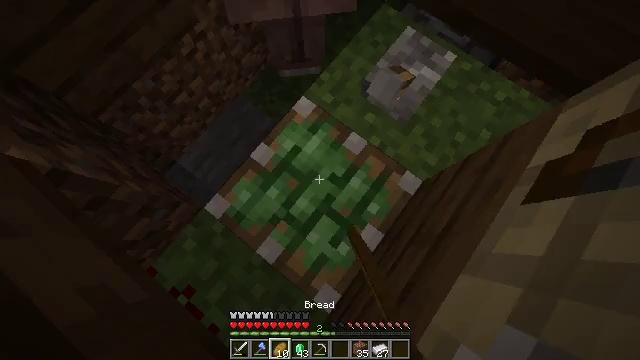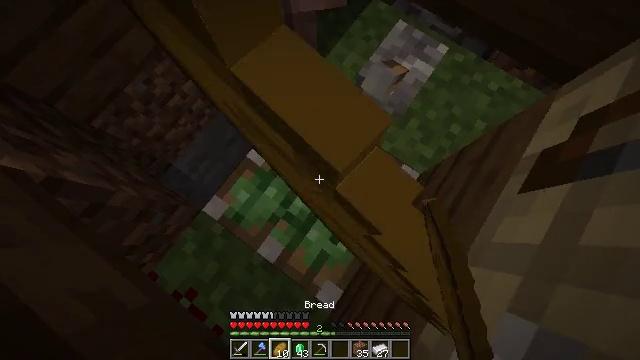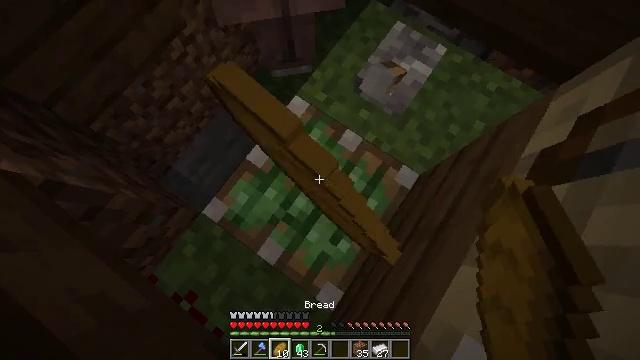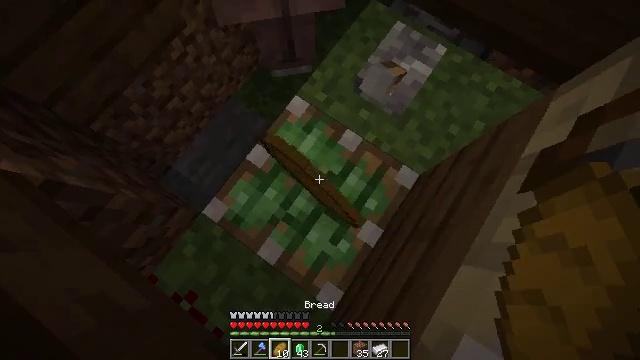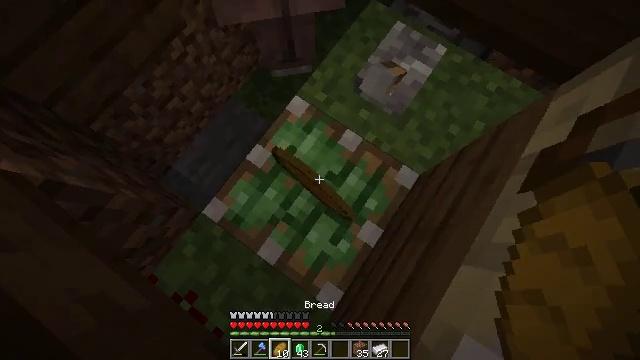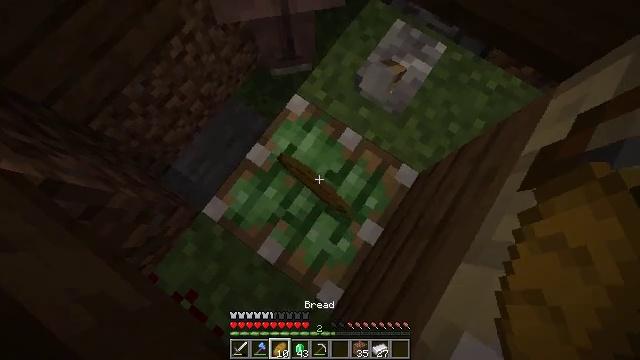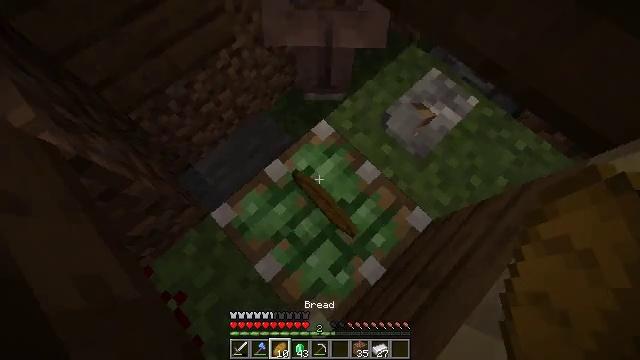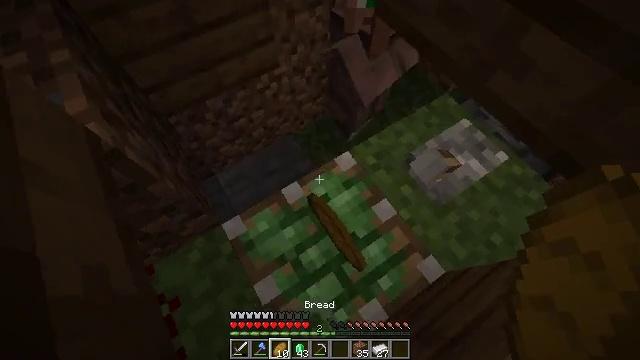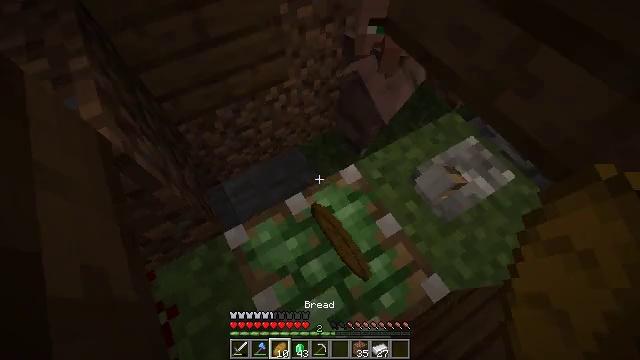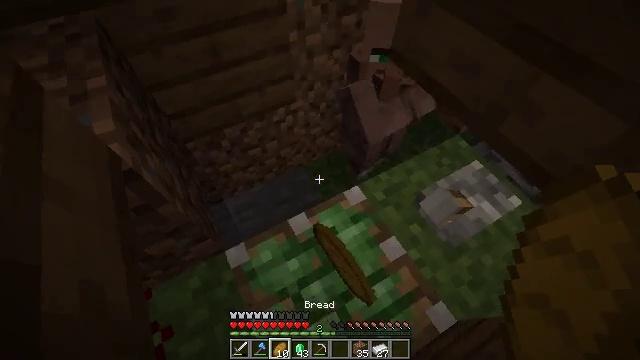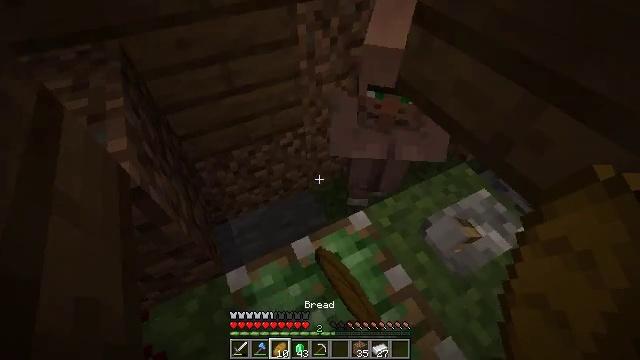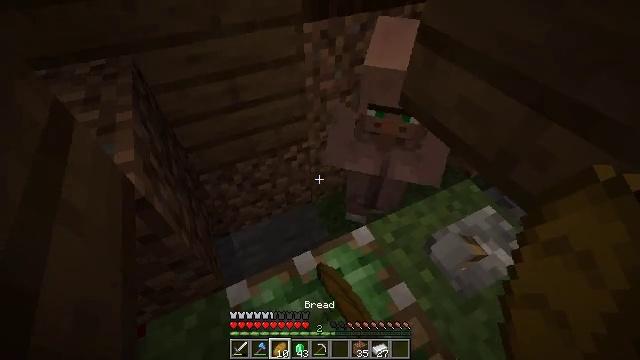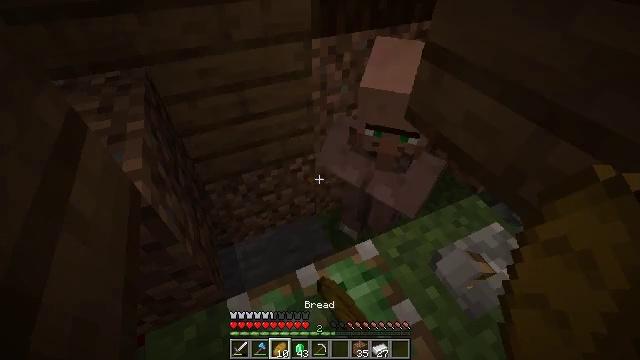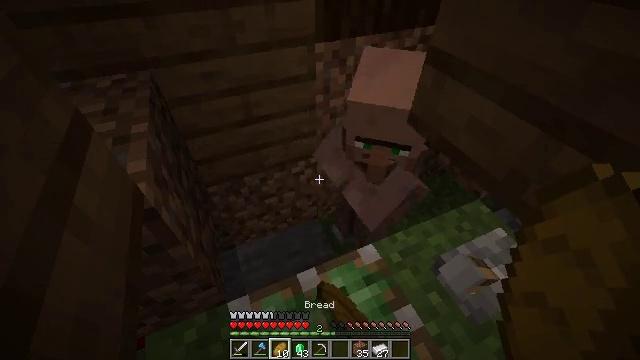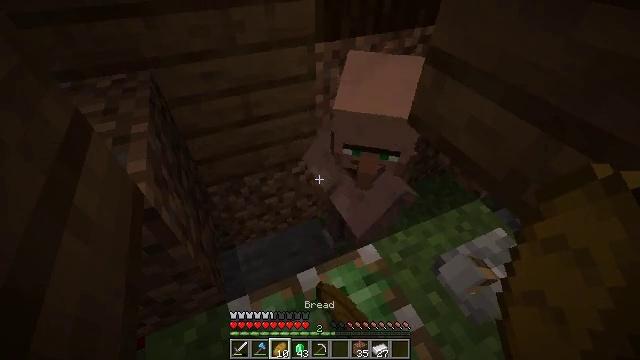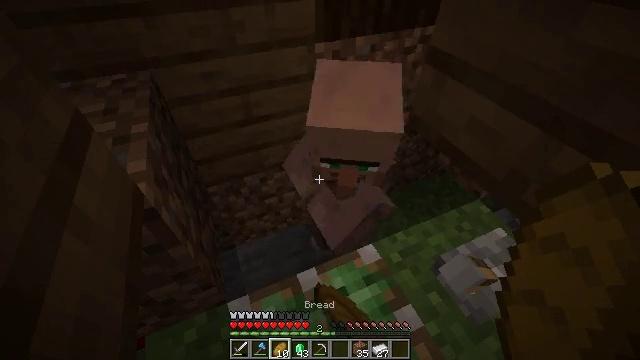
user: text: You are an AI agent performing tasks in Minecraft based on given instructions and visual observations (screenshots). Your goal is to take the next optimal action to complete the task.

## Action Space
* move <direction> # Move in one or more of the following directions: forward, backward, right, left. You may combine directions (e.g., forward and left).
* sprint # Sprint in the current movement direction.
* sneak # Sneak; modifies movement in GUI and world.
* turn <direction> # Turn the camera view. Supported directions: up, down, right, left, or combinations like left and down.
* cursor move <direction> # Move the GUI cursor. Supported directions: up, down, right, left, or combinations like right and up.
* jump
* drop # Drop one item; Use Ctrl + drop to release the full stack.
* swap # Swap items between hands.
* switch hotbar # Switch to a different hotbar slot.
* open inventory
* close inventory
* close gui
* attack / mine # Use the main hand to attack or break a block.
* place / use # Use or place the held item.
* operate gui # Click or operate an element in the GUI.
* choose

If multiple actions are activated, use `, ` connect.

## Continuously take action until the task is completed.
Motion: motion action
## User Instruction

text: Remove an emerald from the inventory.
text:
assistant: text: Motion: turn right
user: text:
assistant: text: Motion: no_op
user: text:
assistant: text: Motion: no_op
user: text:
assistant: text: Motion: no_op
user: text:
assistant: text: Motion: no_op
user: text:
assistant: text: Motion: turn left and up
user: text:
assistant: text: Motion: turn left and up
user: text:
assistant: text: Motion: turn left and up
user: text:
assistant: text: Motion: turn left and up
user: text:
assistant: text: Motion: turn left and up
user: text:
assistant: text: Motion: turn left and up
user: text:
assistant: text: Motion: turn left and up
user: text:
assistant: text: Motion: no_op
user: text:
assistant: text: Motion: no_op
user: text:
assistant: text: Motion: no_op
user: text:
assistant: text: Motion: no_op
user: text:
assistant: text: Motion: no_op
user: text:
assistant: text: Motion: no_op
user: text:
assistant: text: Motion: no_op
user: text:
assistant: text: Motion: no_op
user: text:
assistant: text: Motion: no_op
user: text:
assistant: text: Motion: no_op
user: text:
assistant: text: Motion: no_op
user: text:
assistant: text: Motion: no_op
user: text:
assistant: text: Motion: no_op
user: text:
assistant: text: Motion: no_op
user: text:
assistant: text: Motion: no_op
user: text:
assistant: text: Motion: no_op
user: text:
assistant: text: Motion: no_op
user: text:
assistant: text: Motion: no_op